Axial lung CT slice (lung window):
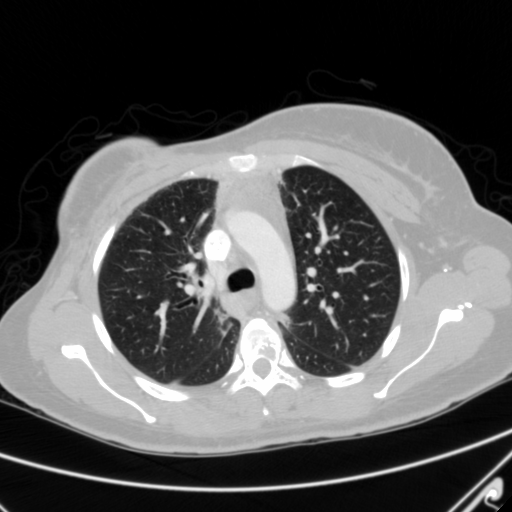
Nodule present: no